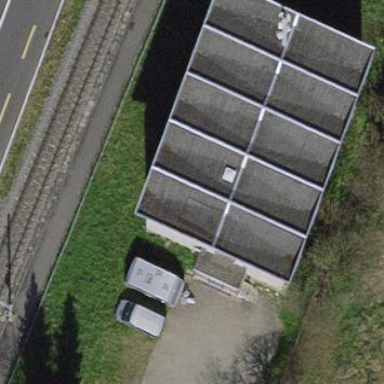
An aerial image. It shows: Service building.